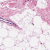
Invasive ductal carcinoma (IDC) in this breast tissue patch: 0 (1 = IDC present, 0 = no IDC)